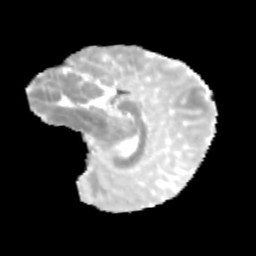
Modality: MD
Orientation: sagittal
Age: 12
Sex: female
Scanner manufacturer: siemens
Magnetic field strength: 3 T
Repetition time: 3.8 s
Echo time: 0.07 s